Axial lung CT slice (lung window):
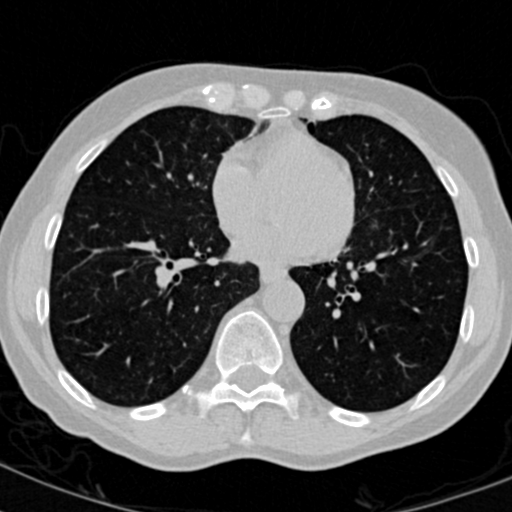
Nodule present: no